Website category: auto
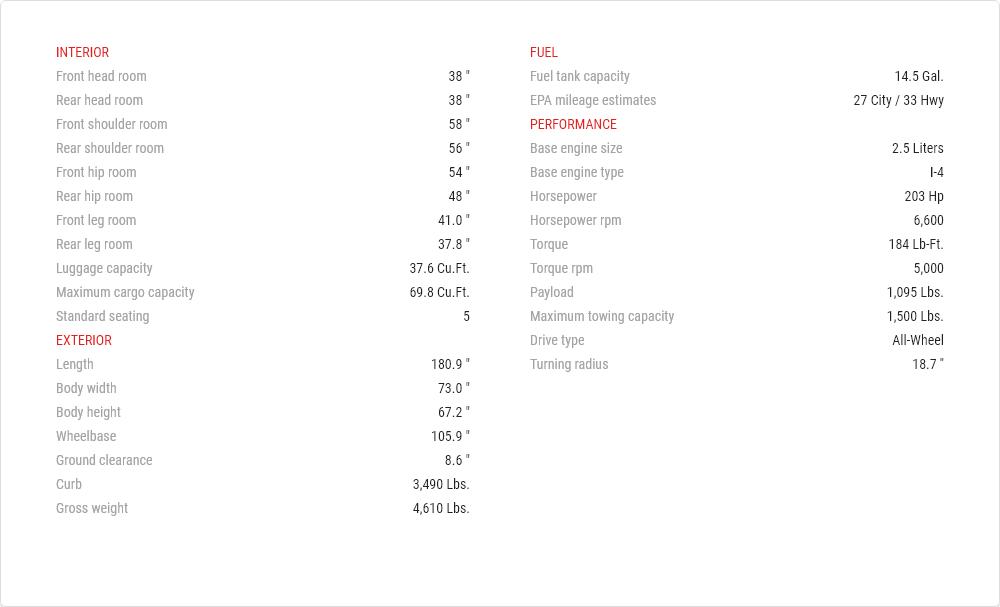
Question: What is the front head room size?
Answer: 38 "

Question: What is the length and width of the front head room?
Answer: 38 "

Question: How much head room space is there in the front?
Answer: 38 "

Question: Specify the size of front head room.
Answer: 38 "

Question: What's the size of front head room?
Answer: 38 "

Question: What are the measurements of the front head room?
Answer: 38 "

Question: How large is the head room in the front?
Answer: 38 "

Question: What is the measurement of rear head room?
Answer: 38 "

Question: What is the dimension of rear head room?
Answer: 38 "

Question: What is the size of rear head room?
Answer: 38 "

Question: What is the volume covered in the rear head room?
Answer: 38 "

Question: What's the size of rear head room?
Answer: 38 "

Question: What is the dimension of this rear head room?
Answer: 38 "

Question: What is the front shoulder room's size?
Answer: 58 "

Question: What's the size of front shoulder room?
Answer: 58 "

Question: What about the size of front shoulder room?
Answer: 58 "

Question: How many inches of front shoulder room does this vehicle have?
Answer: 58 "

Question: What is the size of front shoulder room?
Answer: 58 "

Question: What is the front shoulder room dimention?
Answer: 58 "

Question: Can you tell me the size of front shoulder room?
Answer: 58 "

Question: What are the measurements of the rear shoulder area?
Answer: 56 "

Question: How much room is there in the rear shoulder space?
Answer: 56 "

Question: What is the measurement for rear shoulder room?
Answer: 56 "

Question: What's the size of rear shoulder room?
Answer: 56 "

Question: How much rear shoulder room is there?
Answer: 56 "

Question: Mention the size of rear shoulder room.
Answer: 56 "

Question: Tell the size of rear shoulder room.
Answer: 56 "

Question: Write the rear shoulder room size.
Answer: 56 "

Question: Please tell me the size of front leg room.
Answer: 41.0 "

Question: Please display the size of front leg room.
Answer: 41.0 "

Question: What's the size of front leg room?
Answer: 41.0 "

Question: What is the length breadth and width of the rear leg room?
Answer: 37.8 "

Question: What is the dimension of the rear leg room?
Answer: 37.8 "

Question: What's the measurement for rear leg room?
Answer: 37.8 "

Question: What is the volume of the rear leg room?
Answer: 37.8 "

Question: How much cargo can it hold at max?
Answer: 37.6 cu.ft.

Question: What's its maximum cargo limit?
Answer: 37.6 cu.ft.

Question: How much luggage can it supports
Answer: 37.6 cu.ft.

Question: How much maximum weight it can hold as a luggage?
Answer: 37.6 cu.ft.

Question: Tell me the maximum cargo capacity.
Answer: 37.6 cu.ft.

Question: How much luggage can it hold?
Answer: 37.6 cu.ft.

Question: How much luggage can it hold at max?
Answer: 37.6 cu.ft.

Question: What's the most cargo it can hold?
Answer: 37.6 cu.ft.

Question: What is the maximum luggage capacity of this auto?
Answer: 37.6 cu.ft.

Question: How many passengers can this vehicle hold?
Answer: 5

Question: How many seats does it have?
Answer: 5

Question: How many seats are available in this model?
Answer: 5

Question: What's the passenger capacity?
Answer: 5

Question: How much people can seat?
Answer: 5

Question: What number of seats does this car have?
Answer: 5

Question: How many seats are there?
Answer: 5

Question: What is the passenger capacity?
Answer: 5

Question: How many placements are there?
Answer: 5

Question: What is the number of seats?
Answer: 5

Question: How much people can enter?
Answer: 5

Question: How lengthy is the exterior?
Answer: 180.9 "

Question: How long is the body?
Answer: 180.9 "

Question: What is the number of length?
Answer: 180.9 "

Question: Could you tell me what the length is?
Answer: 180.9 "

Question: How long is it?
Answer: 180.9 "

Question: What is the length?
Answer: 180.9 "

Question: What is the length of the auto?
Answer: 180.9 "

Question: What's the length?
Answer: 180.9 "

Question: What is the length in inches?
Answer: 180.9 "